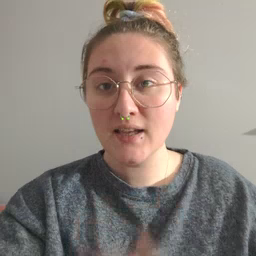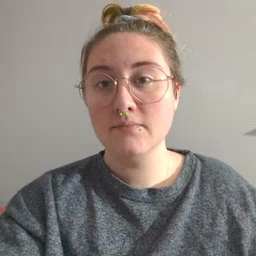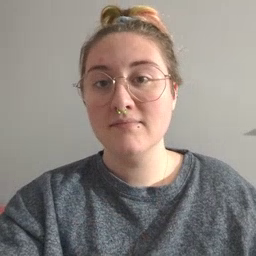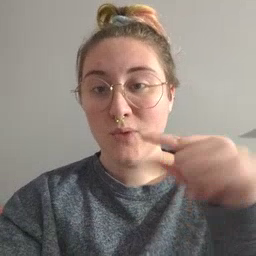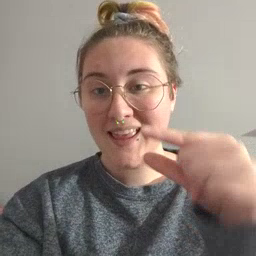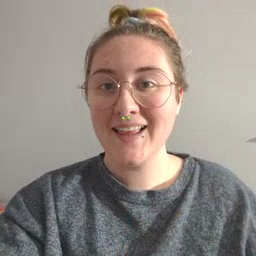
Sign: green